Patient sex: M
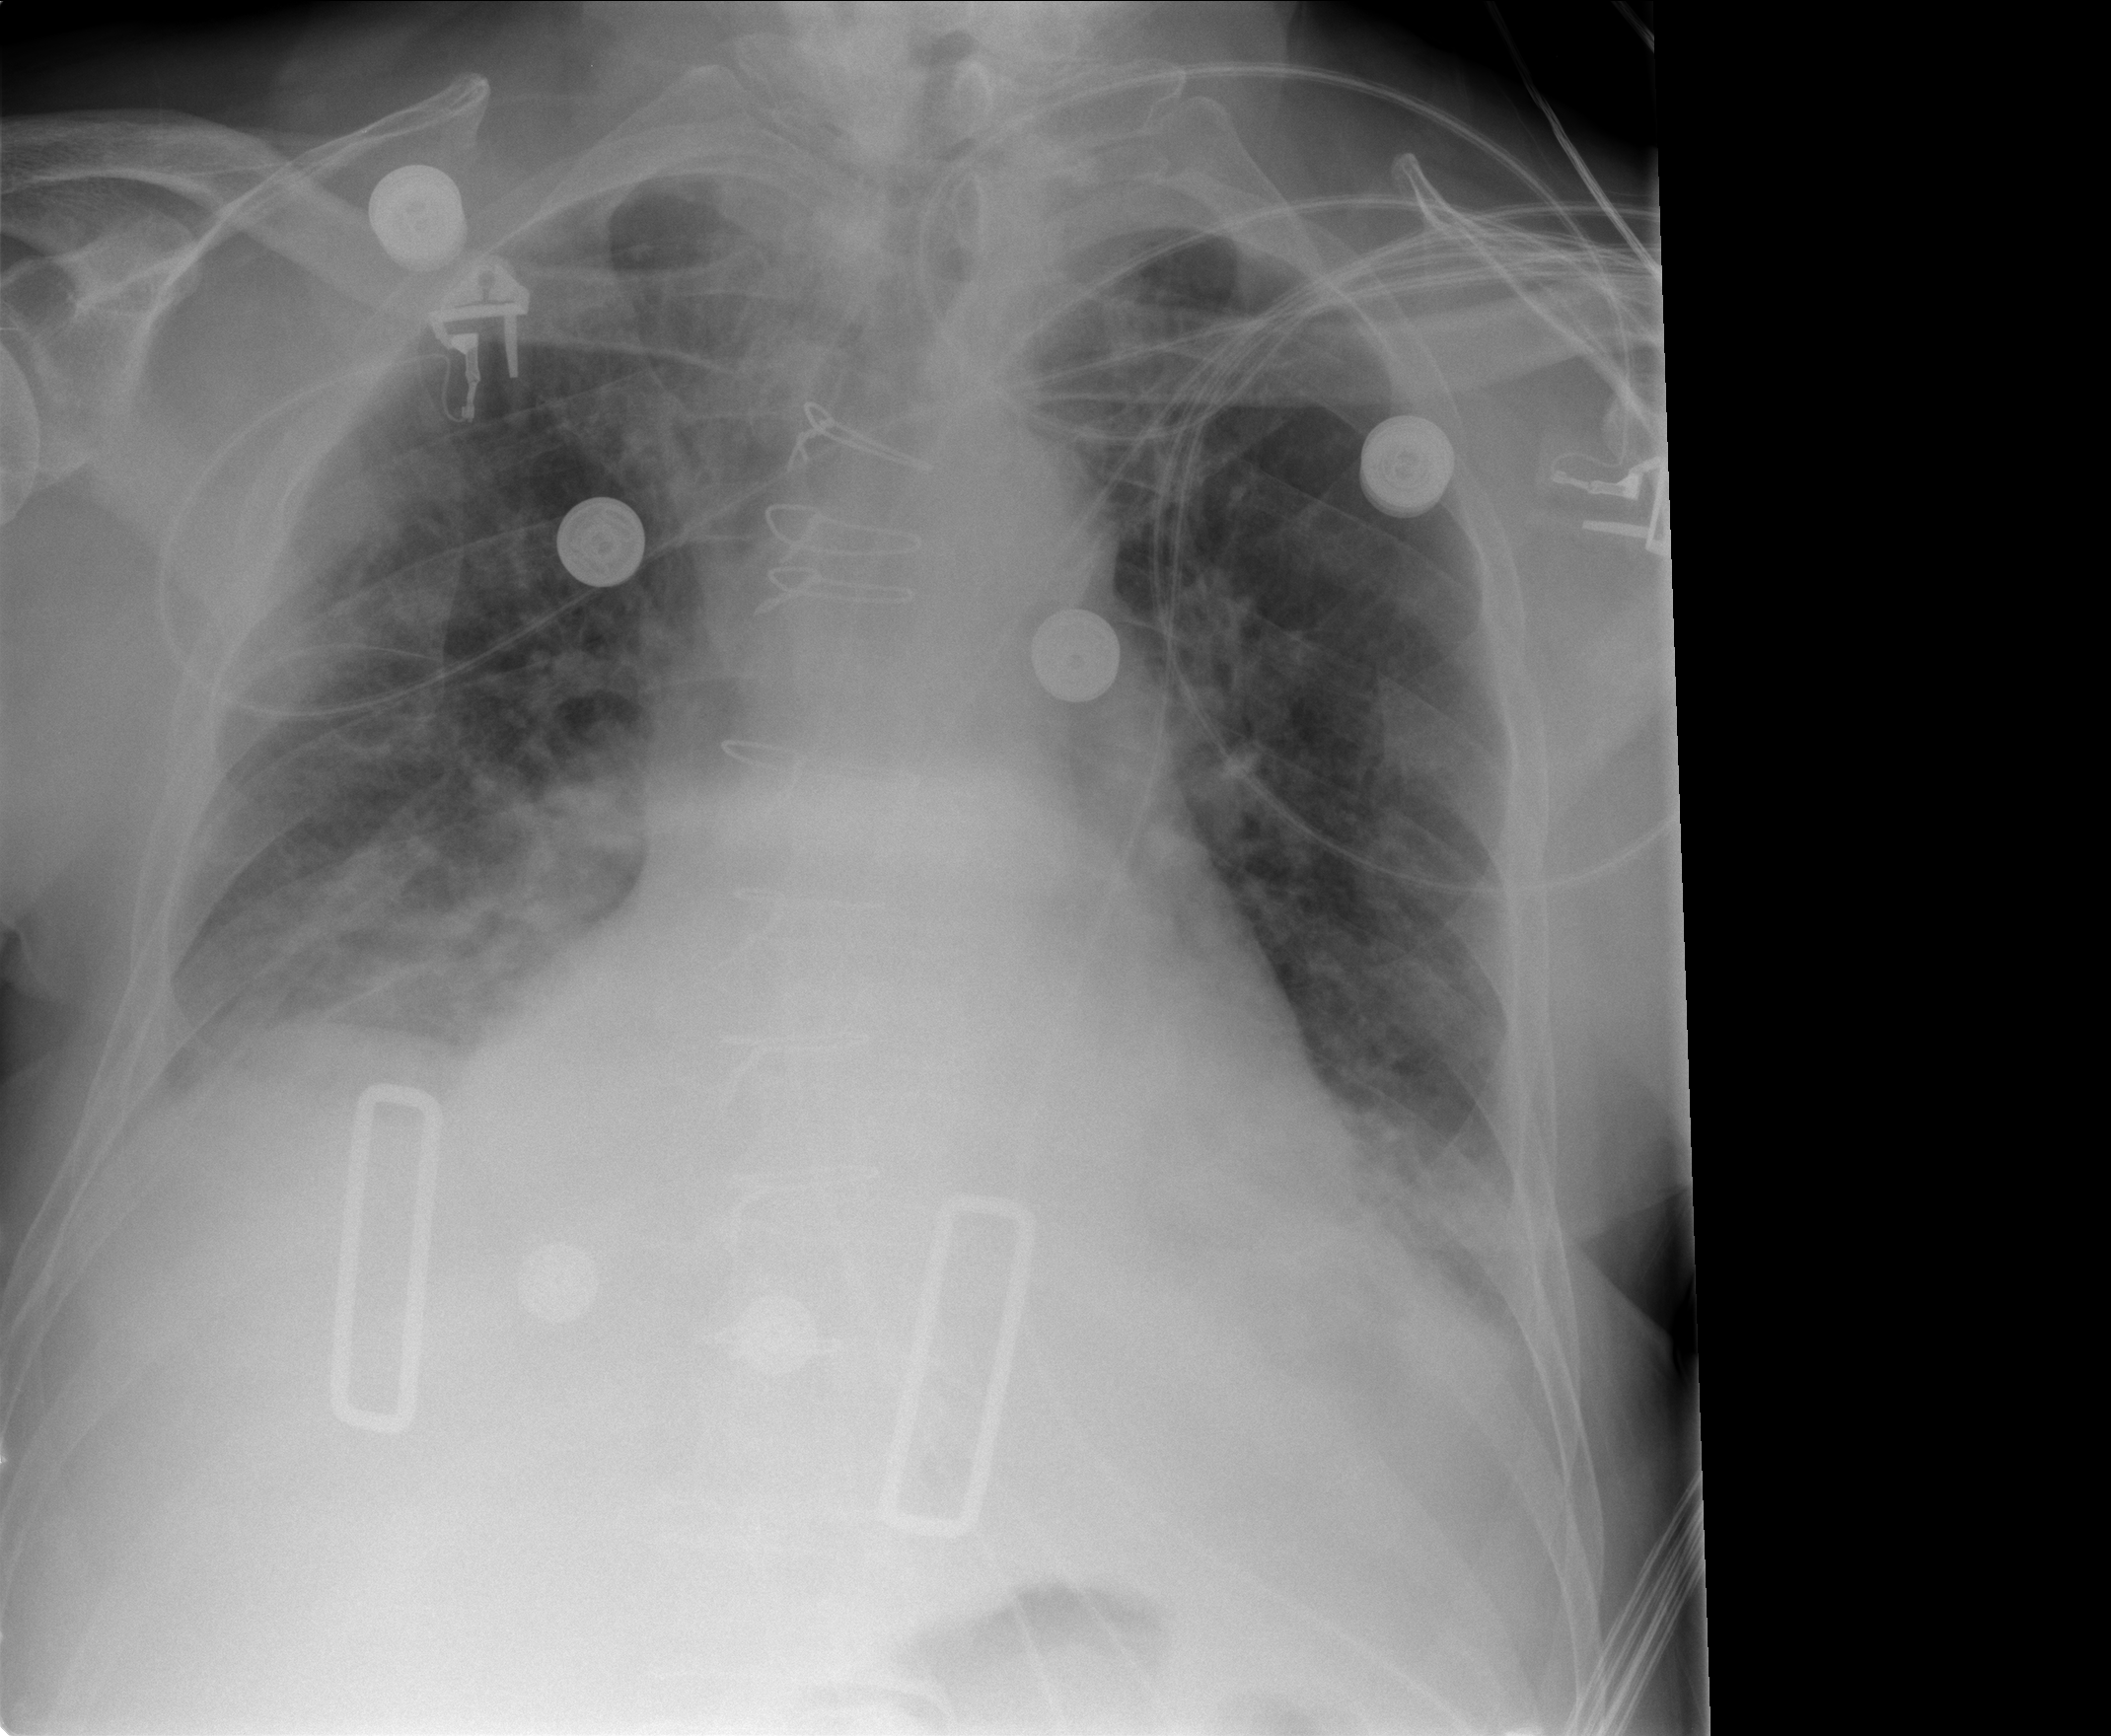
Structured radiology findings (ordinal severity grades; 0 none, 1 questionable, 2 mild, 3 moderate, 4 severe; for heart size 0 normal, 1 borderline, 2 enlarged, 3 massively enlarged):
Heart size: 2
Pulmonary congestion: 2
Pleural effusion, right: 2
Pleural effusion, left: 0
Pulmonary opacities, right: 1
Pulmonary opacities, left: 0
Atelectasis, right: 2
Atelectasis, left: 2